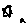
Label: star